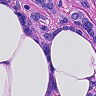
Metastatic tissue present: yes